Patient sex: F
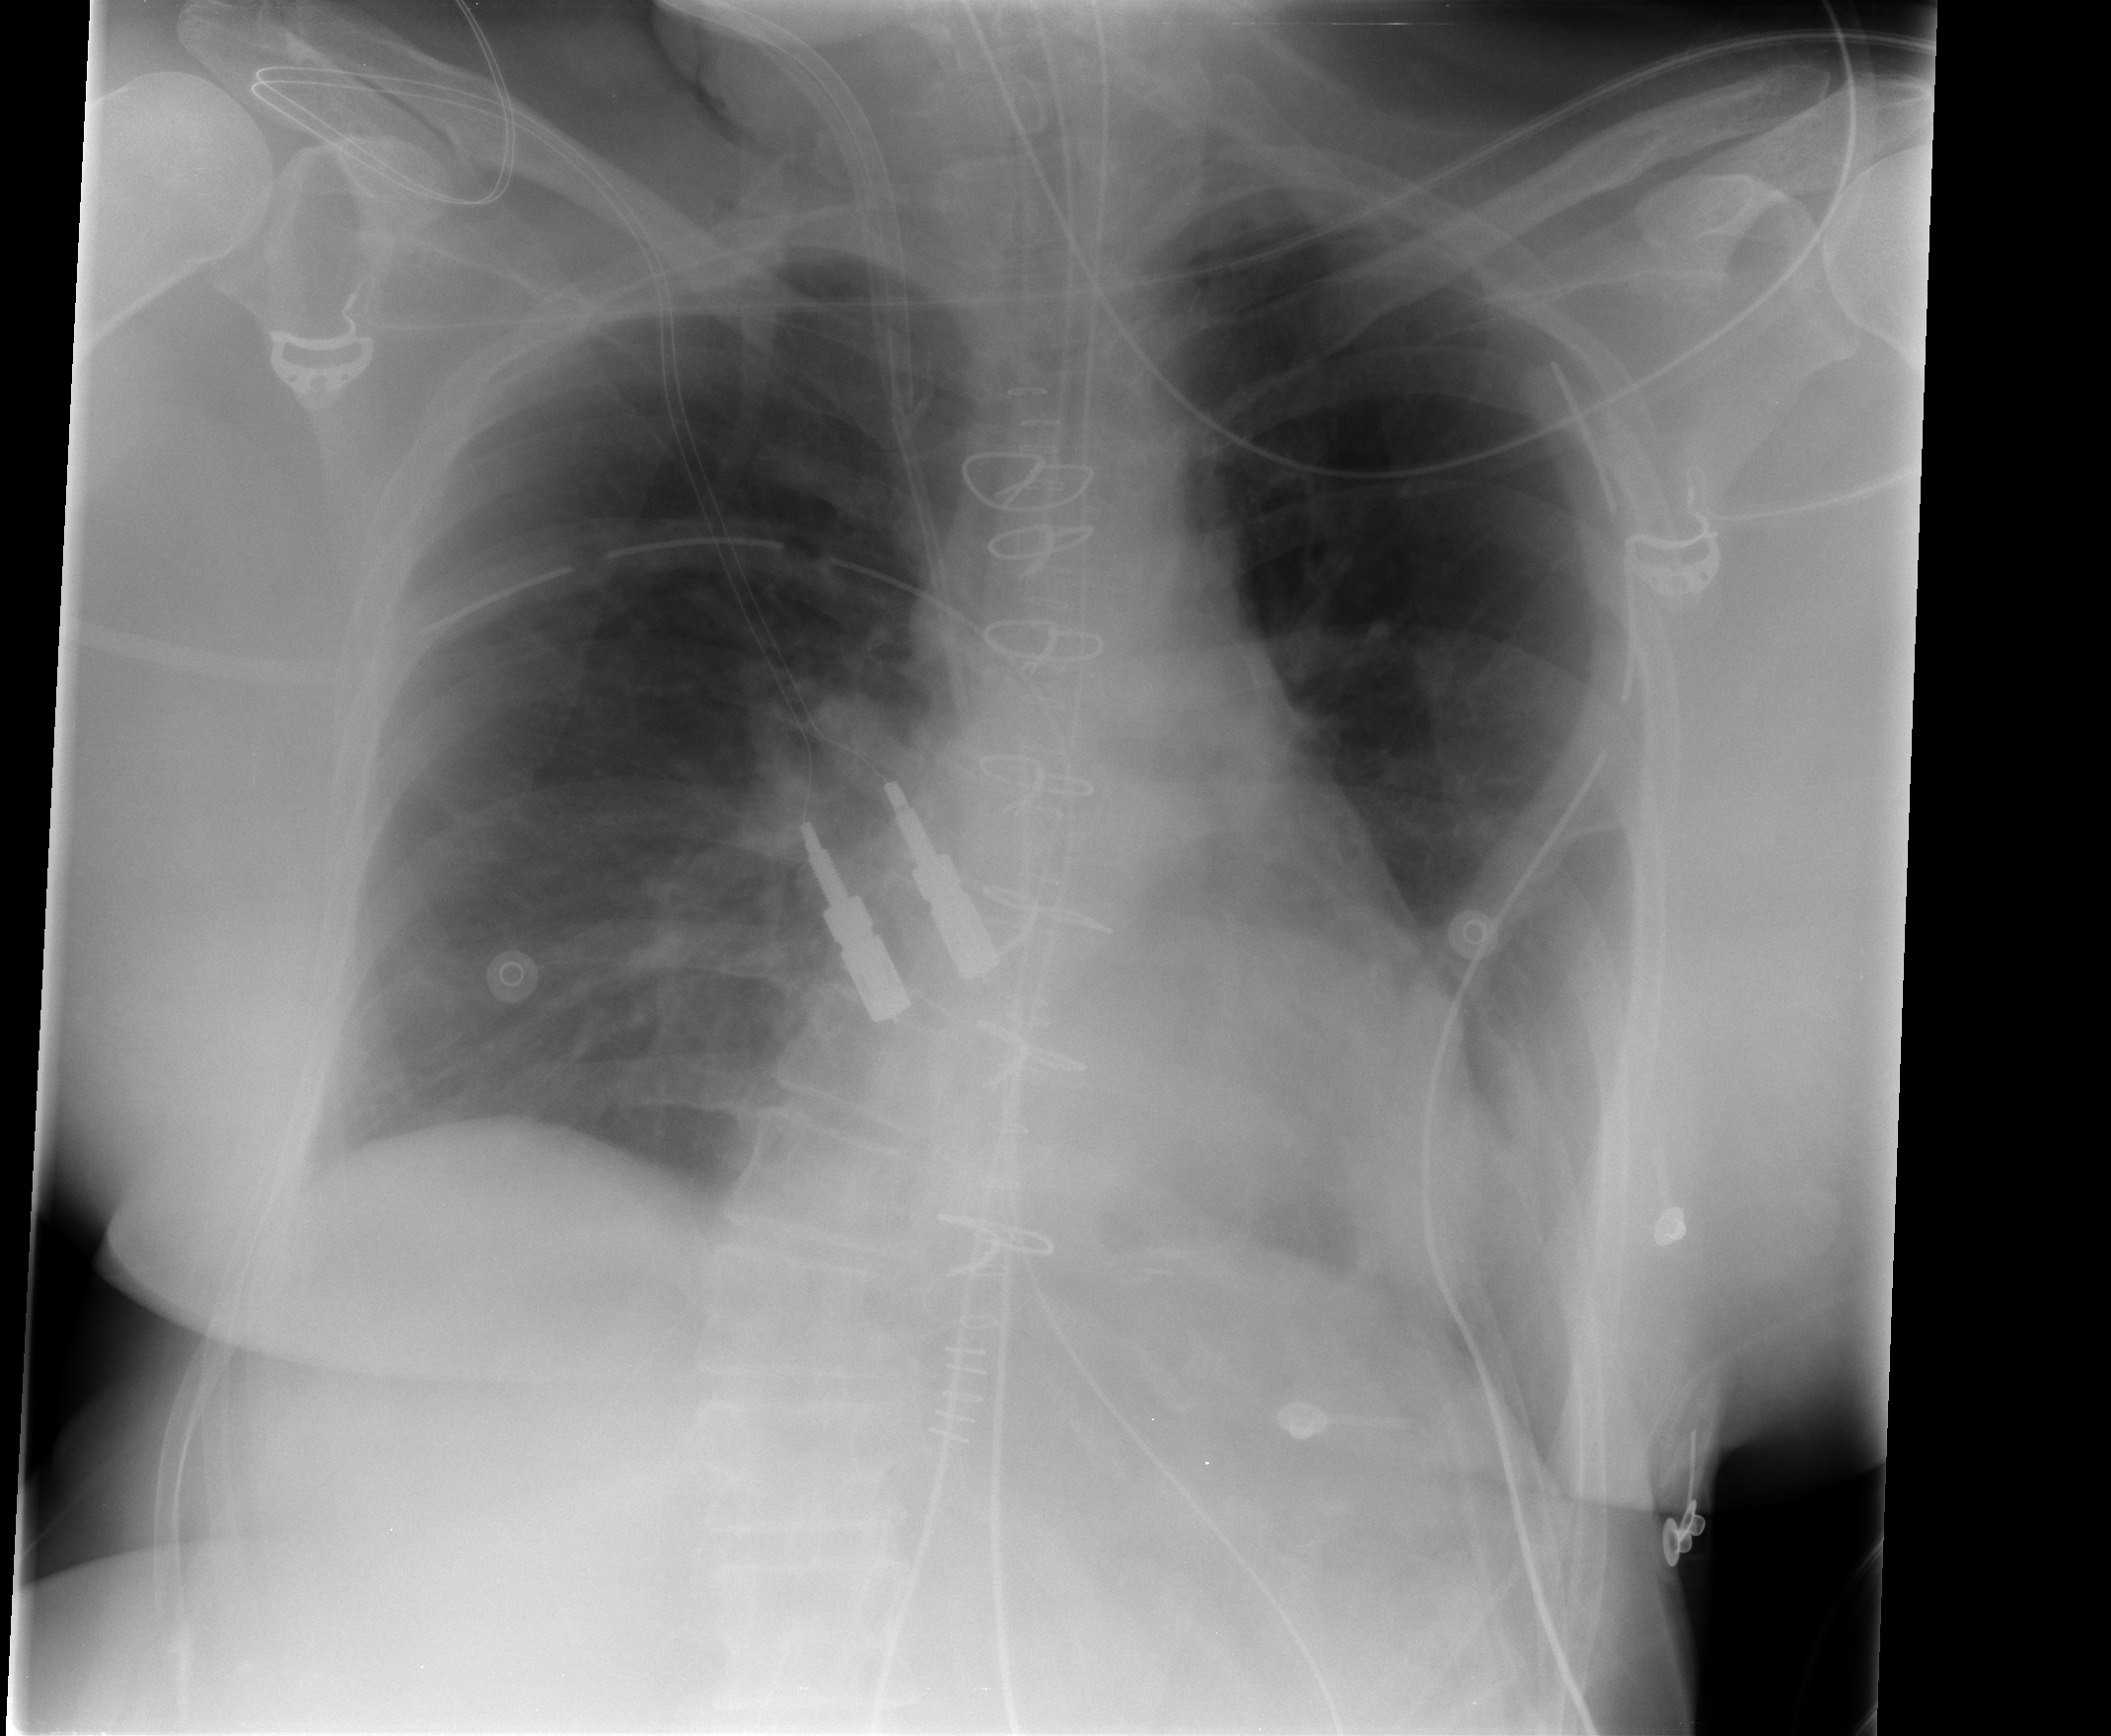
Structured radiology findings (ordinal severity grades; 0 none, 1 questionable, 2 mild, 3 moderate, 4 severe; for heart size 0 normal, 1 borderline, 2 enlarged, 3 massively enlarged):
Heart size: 0
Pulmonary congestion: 0
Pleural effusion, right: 0
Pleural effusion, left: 0
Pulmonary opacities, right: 0
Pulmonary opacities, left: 1
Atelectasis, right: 0
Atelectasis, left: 2